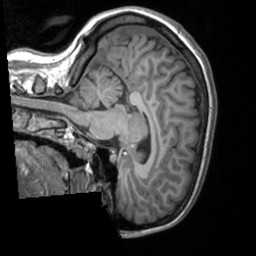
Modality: T1w
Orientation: sagittal
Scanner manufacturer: siemens
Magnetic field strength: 3 T
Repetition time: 1.9 s
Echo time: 0.00226 s